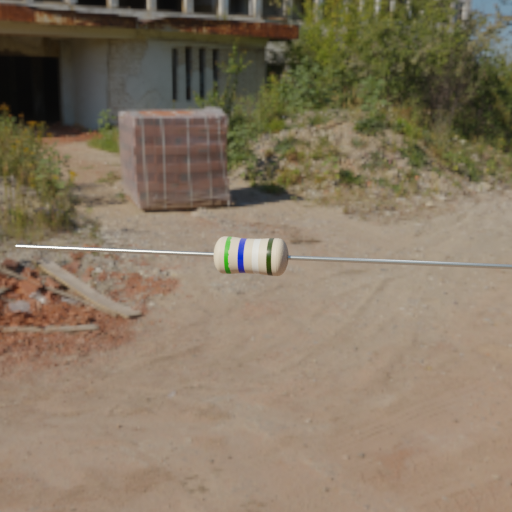
Resistor colour bands (in order): green, blue, white, black